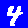
Digit: 4